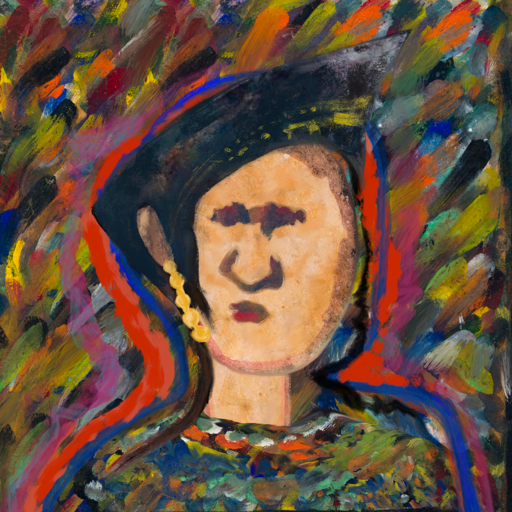
Background: An_Impression, Head And Neck Front: Childish, Face Front: In_The_Sun, Bust: An_Impression, Hair Front: Experience, Head Accessory: Irani, Second Necklace: Blank, Necklace: Blank, Baby: Blank